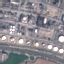
Land use / land cover class: Industrial